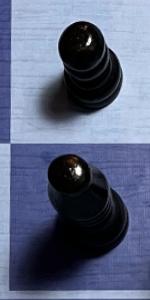
Label: Bishop_Black